Question: I would like to replace the Product name by the SKU only in Woocommerce --> Orders --> Order Details in the backend admin of WordPress located in the Shipping section.

I tried the following code but it didn't work. I am not skilled with PHP.
'''
add_filter( 'woocommerce_order_item_shipping_get_name', 'filter_order_item_shipping_get_name', 10, 2 );
function filter_order_item_shipping_get_name( $item_name, $order_item ) {
if ( is_admin() && $order_item->is_type('line_item') ) {
$product = $order_item->get_product();
if( $sku = $product->get_sku() ) {
$item_name = $sku;
}
}
return $item_name;
}
'''
Is it possible to know the correct code to replace the Product name by the SKU only in Woocommerce --> Orders --> Order Details Shipping section in the backend admin of WordPress?
How do I solve this problem?
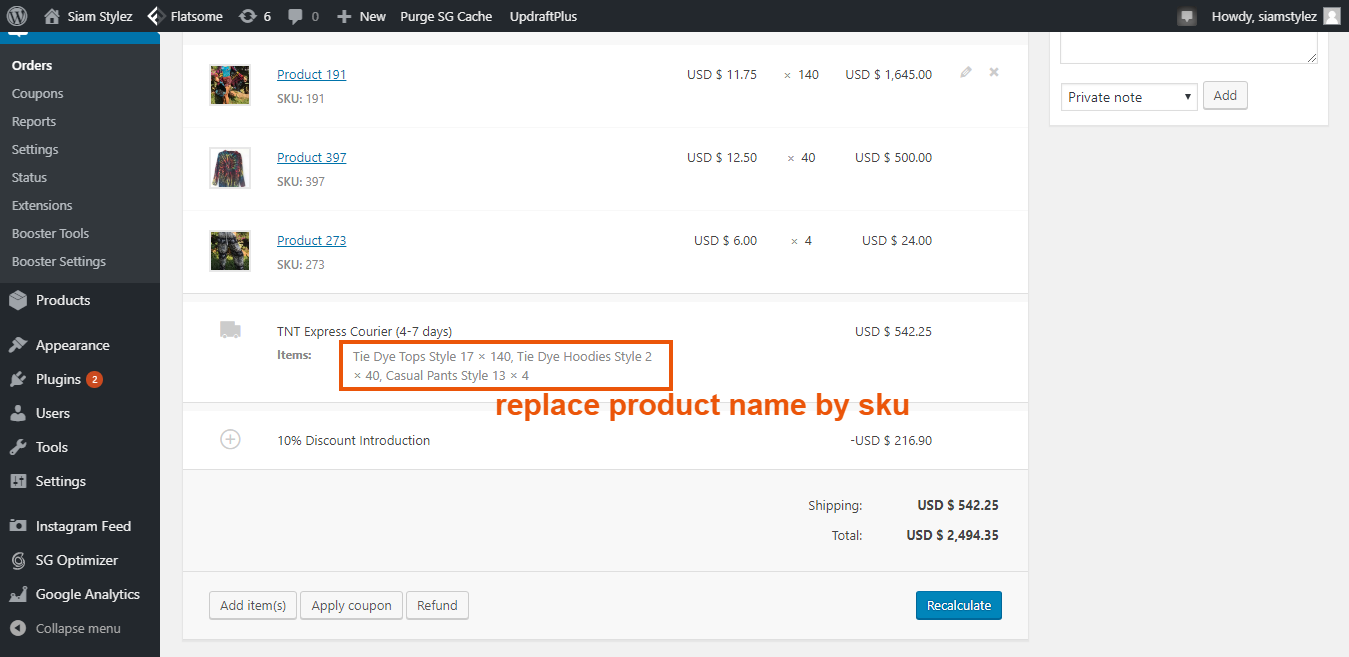
Answer: The filter you want to use is 'woocommerce_order_item_display_meta_value'. It takes 3 parameters, and the third one is a shipping object in the place you are hoping to hook in. You test that its tye is ''shipping'' to make sure you don't modify other areas. Next you have to get the parent order object, get the order items objects from that, and loop through them to build the output string.
'''
add_filter( 'woocommerce_order_item_display_meta_value', 'filter_order_item_display_meta_value', 10, 3 );
function filter_order_item_display_meta_value( $meta_value, $meta_object, $order_item ) {
if ( is_admin() && $order_item->is_type('shipping') ) {
$meta_values = [];
$order = $order_item->get_order();
$order_items = $order->get_items();
foreach( $order_items as $order_item ){
$quantity = $order_item->get_quantity();
$product = $order_item->get_product();
$sku = $product->get_sku();
$name = $product->get_name();
if( $sku ) {
$meta_values[] = $sku . ' x ' . $quantity;
} else {
$meta_values[] = $name . ' x ' . $quantity;
}
}
return implode( ', ', $meta_values );
}
return $meta_value;
}
'''